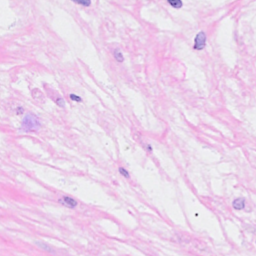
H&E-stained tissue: Breast